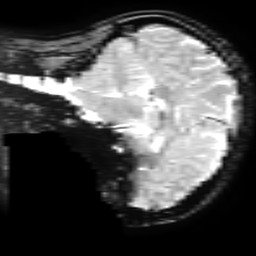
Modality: T2starw
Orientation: sagittal
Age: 22
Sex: female
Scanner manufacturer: ge
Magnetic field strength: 3 T
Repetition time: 0.65 s
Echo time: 0.02 s